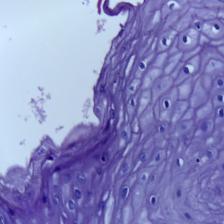
Diagnosis: Normal